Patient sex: F
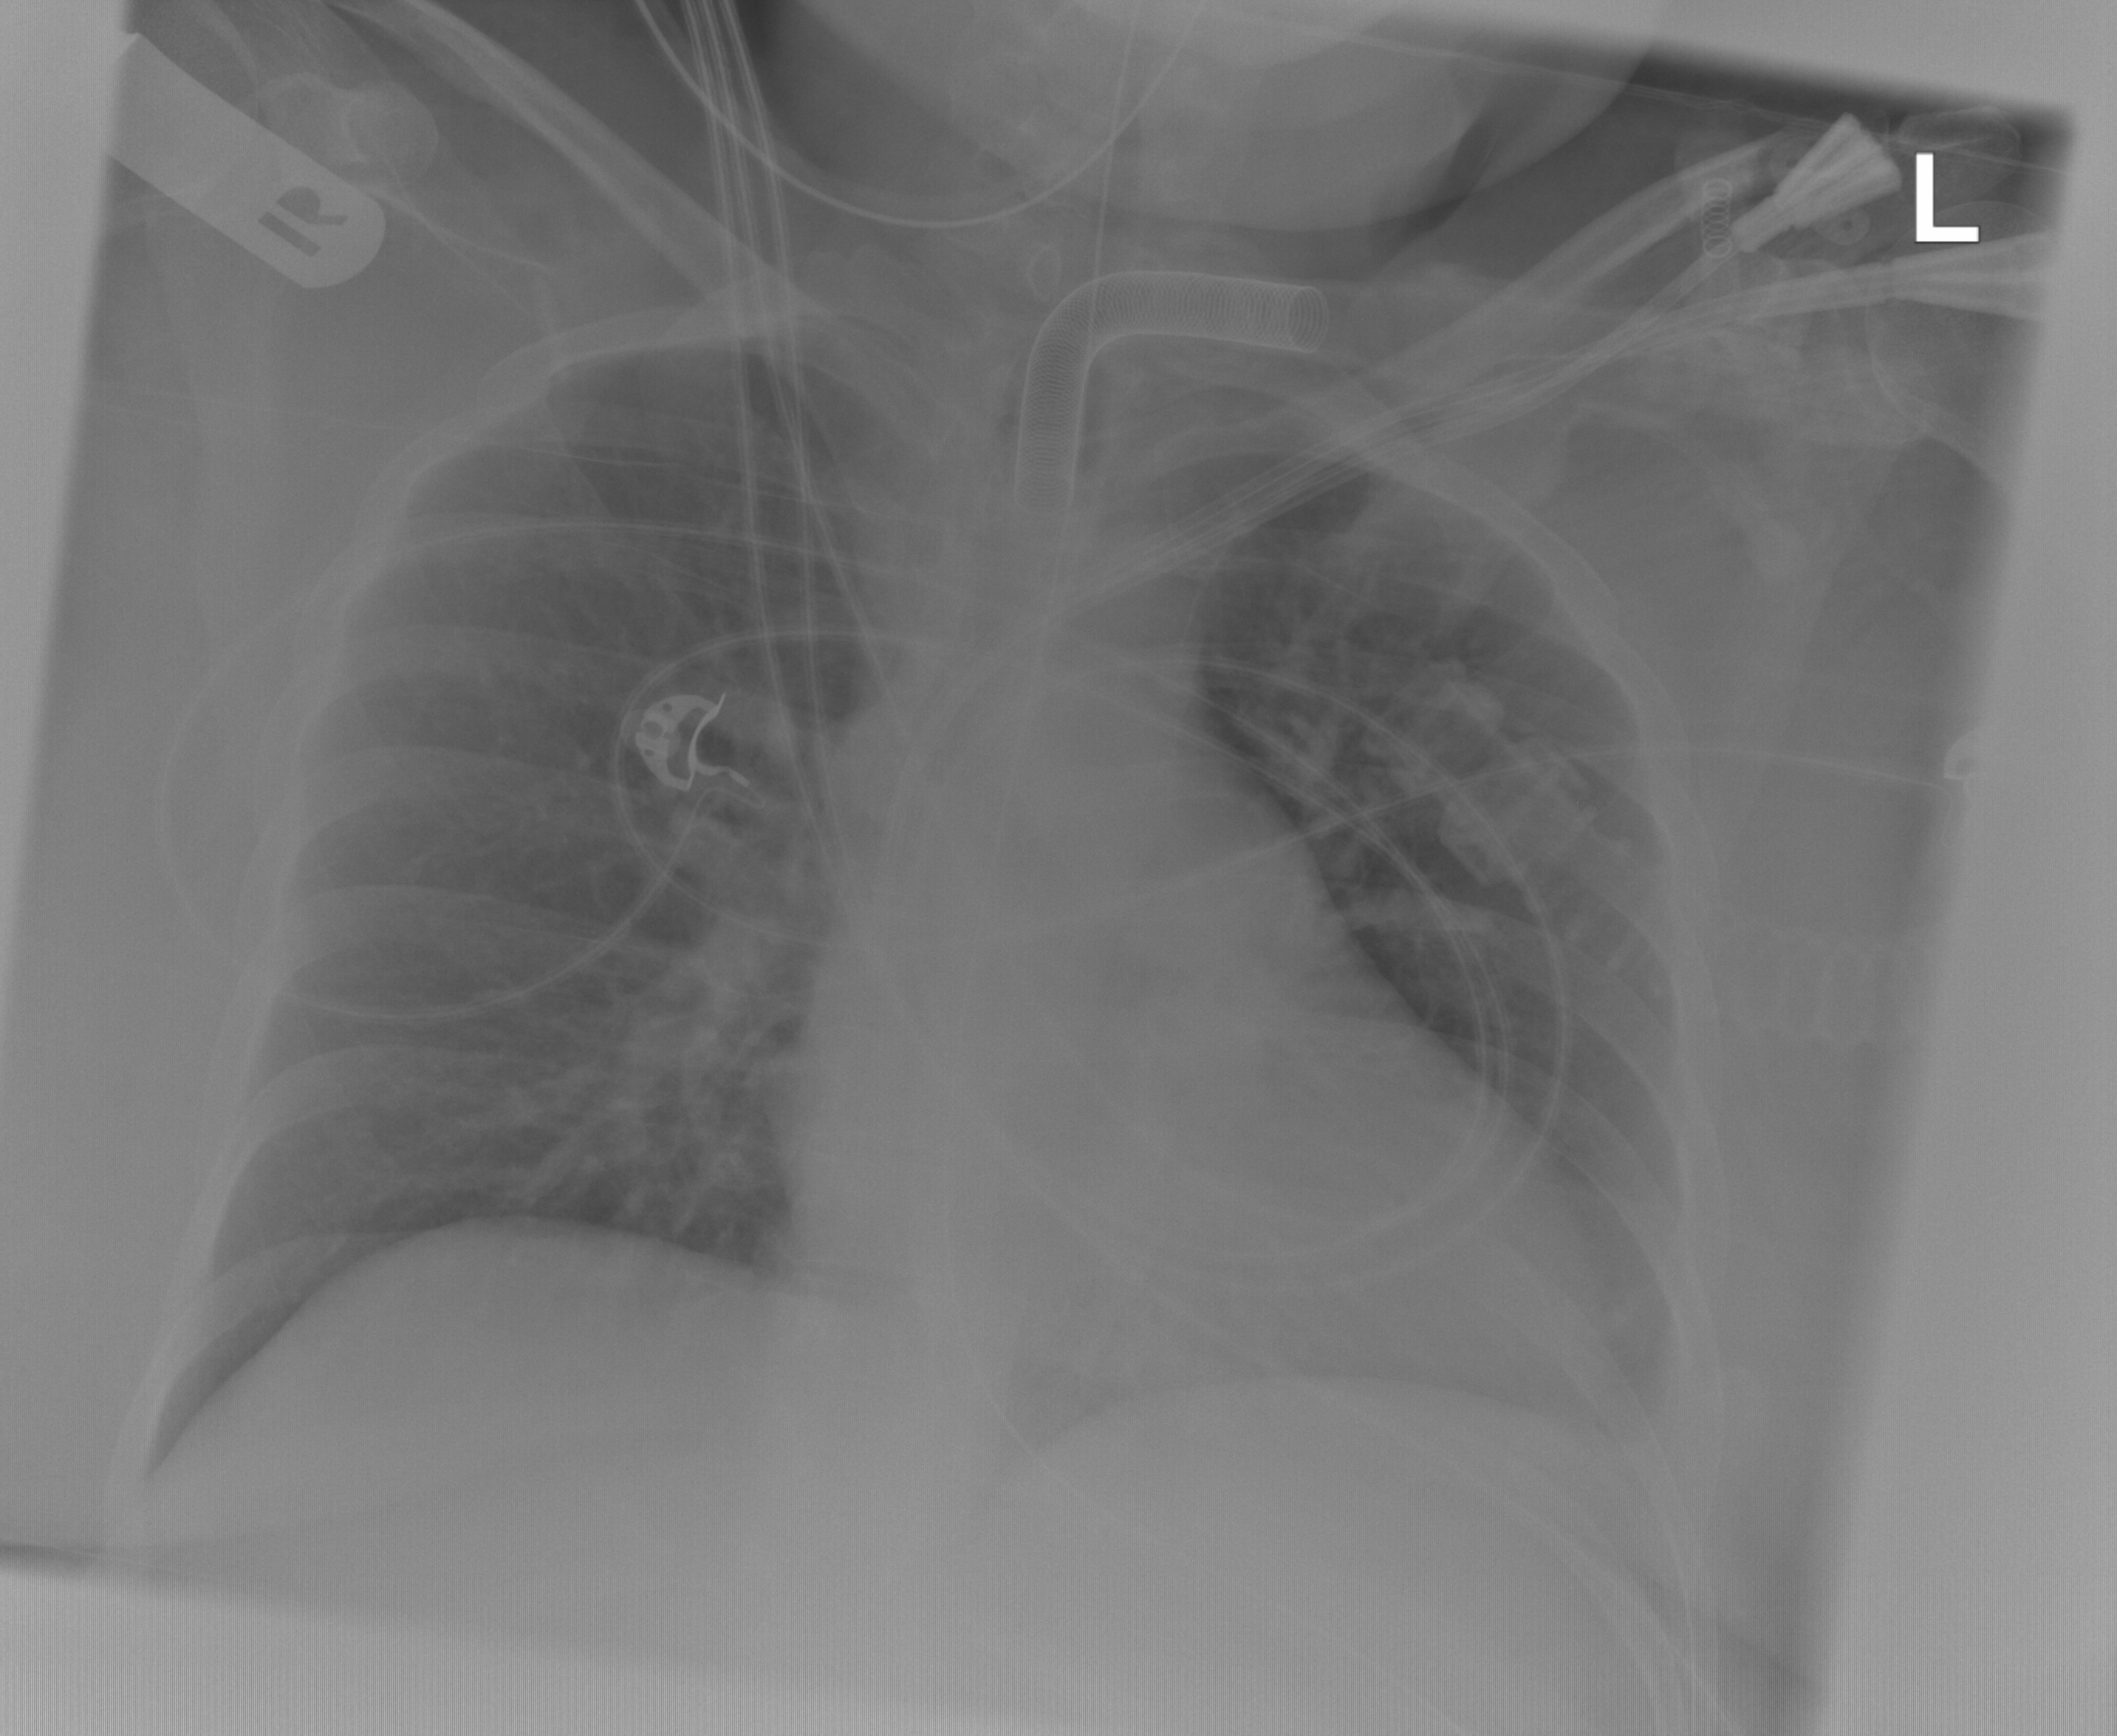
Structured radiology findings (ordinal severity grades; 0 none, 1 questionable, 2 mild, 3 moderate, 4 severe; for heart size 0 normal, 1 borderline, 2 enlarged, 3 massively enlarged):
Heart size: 1
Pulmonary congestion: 0
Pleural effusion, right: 0
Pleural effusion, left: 2
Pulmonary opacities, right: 0
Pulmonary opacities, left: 0
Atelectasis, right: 2
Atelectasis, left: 2